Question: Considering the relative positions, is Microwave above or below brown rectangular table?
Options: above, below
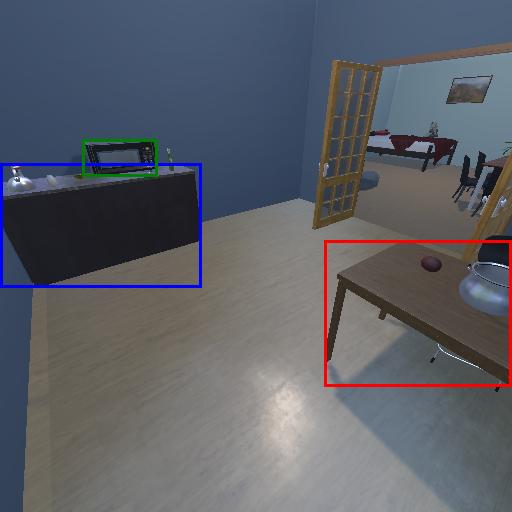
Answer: above